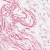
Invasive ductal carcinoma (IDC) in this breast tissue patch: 0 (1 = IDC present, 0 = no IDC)